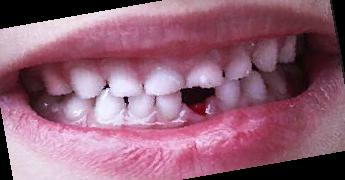
Condition: hypodontia